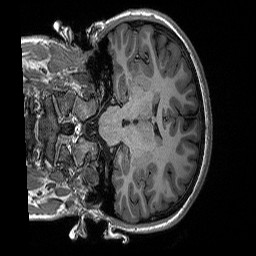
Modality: T1w
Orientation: coronal
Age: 19
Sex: female